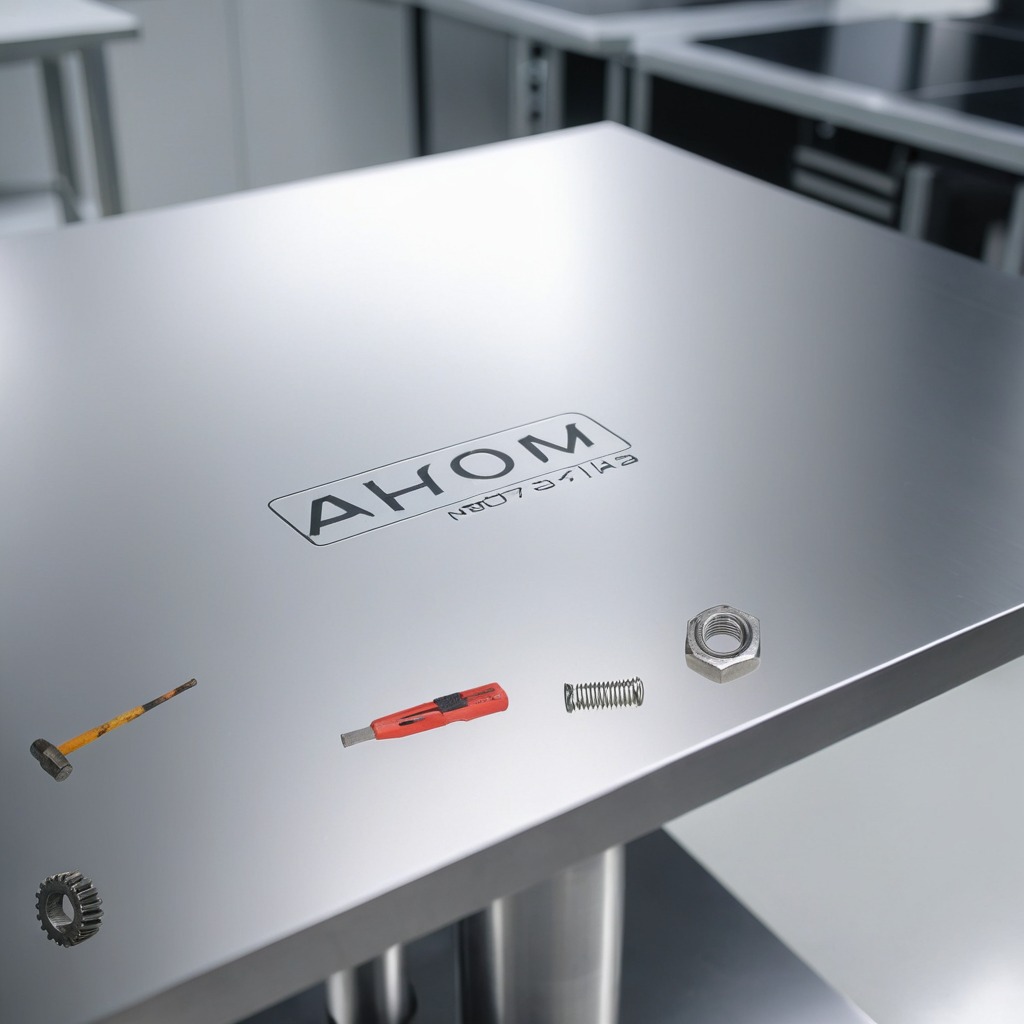
A steel gear with teeth, a utility knife, a hammer, a coiled metal spring, and a metal nut are lying on a stainless steel table in a high-end prototyping lab.